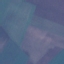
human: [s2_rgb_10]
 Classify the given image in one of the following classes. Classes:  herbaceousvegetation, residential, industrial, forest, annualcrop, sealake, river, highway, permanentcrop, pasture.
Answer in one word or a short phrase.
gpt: AnnualCrop